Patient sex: M
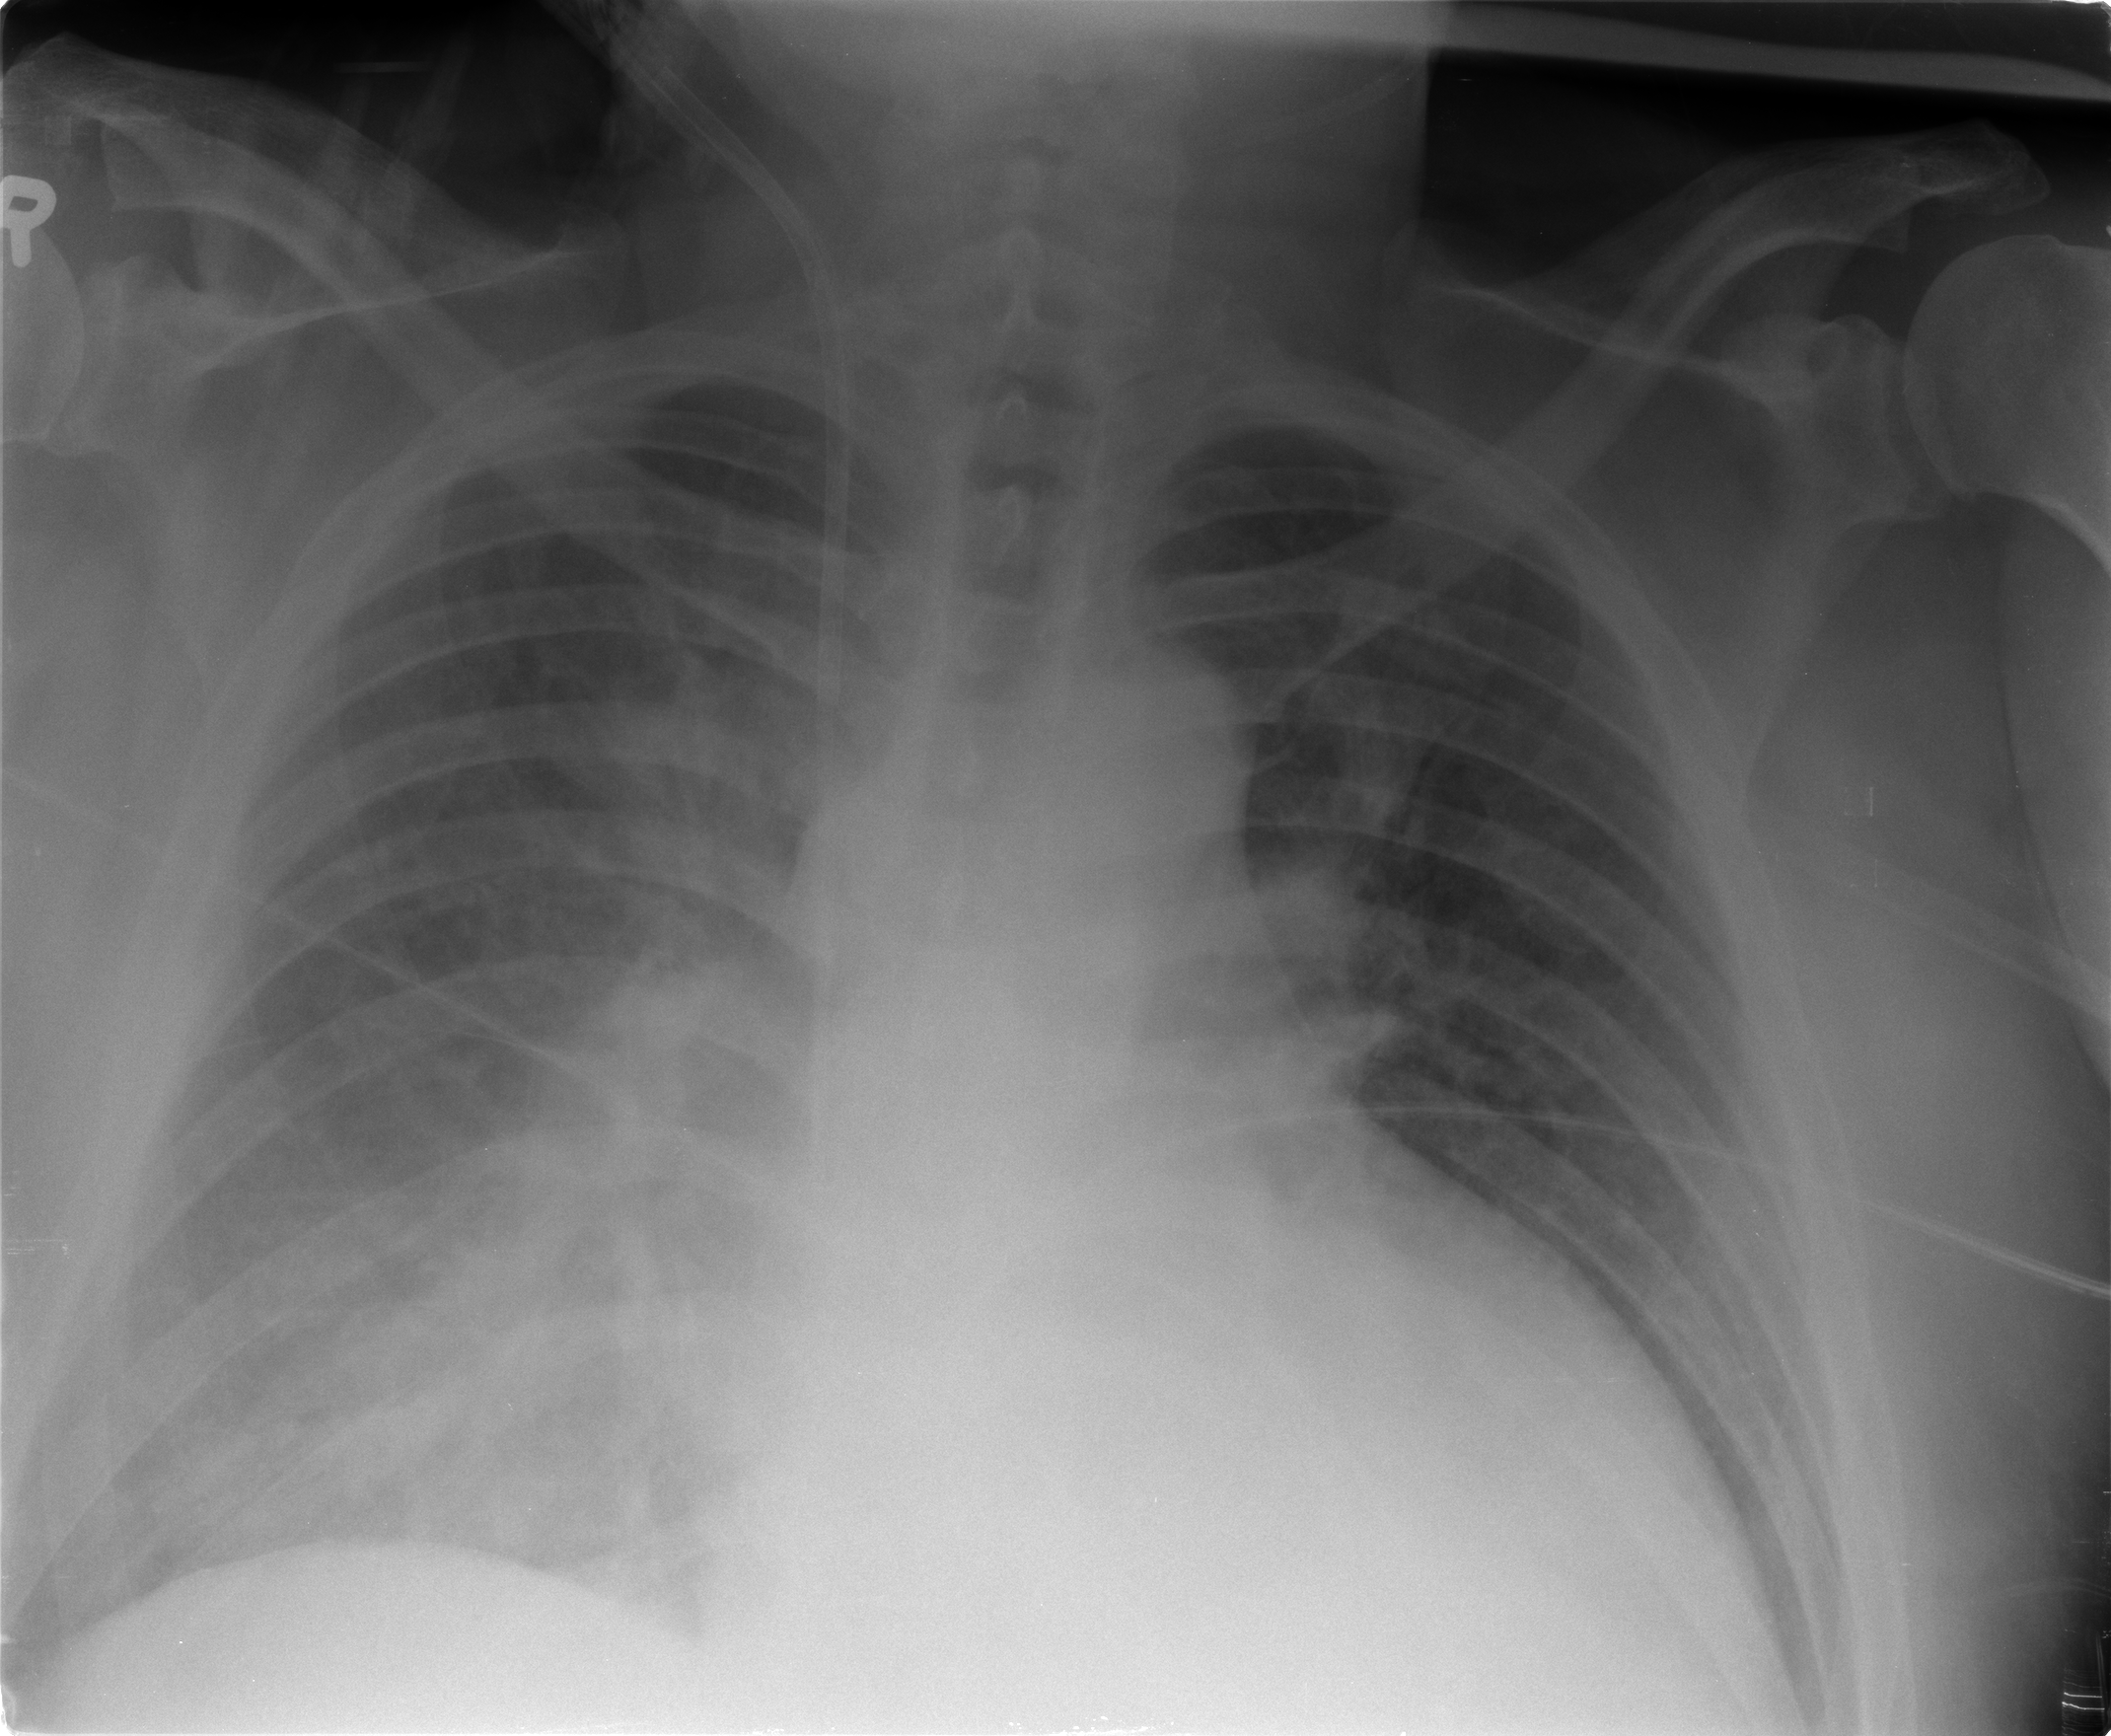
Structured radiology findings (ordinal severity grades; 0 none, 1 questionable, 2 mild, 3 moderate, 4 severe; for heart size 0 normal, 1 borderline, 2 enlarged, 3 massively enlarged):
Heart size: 2
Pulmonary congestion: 2
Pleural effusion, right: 1
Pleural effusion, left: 0
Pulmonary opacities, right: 3
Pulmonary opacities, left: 0
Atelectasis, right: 2
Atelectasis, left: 0